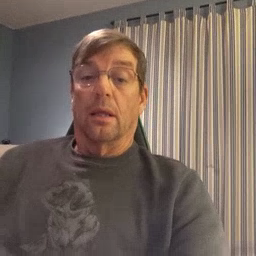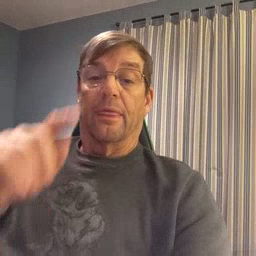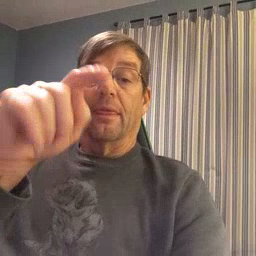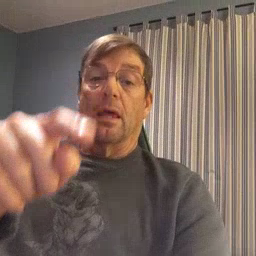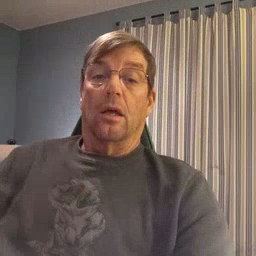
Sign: there